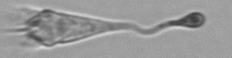
Label: Paratontonia_gracillima